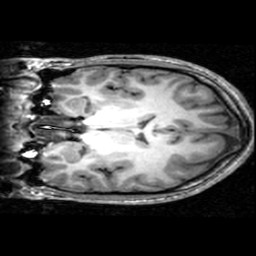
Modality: T1w
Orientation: coronal
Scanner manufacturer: ge
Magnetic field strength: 3 T
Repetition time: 0.009036 s
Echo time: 0.00184 s